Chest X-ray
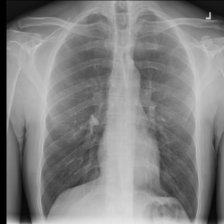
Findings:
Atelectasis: negative
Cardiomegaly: negative
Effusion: negative
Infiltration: negative
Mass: negative
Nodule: negative
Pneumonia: negative
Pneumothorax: negative
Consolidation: negative
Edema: negative
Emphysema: negative
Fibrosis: negative
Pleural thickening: negative
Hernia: negative